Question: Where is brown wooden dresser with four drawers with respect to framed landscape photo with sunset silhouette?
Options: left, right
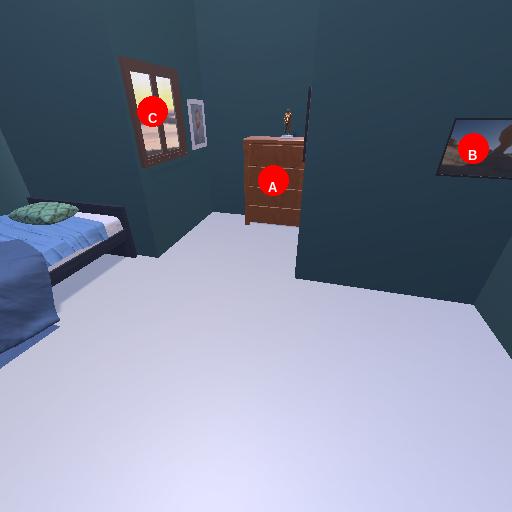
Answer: left